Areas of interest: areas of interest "Commercial service"
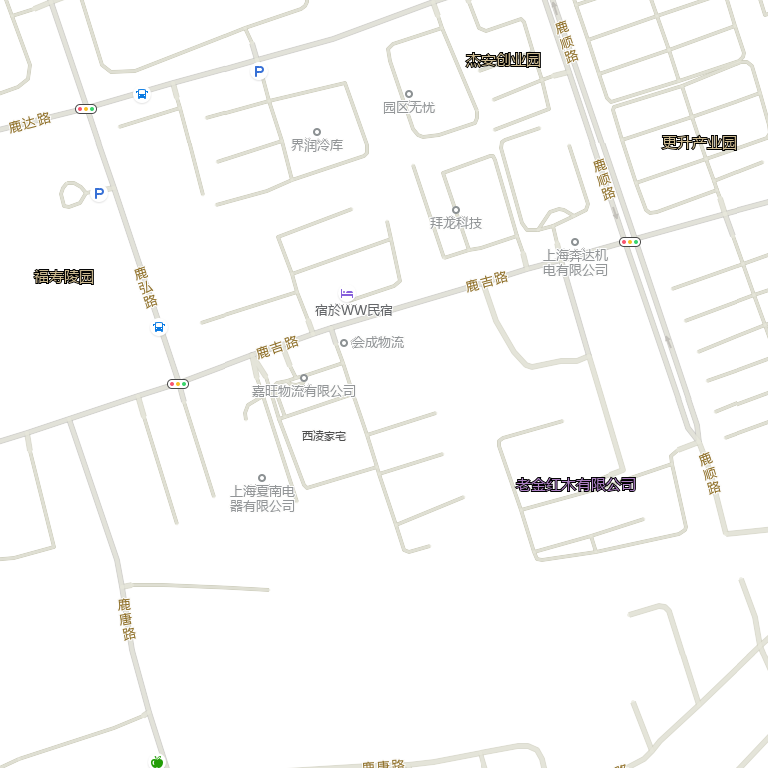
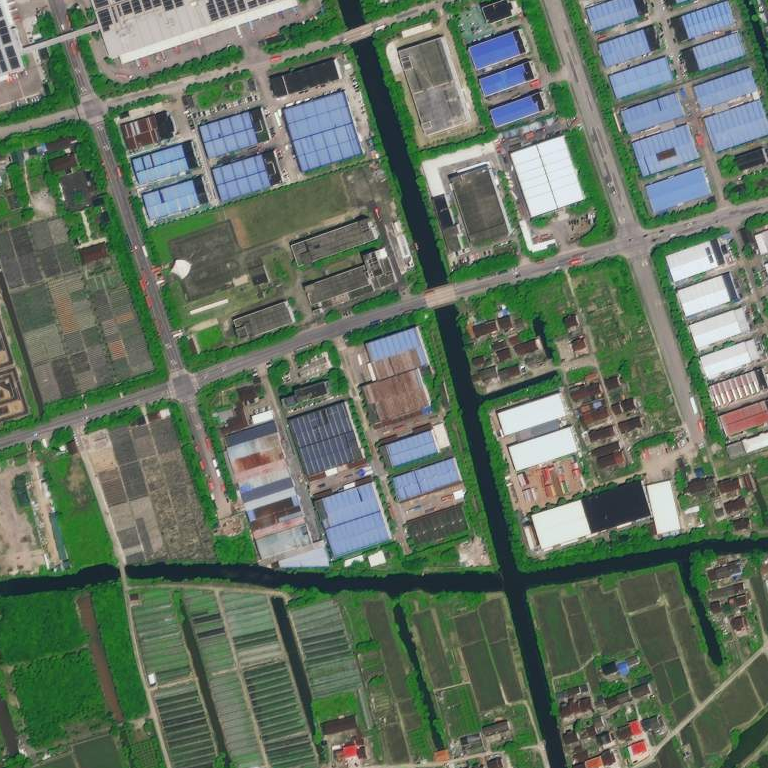